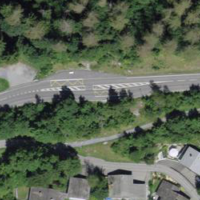
EUNIS habitat code: 55
Species observed at this site:
Turdus merula